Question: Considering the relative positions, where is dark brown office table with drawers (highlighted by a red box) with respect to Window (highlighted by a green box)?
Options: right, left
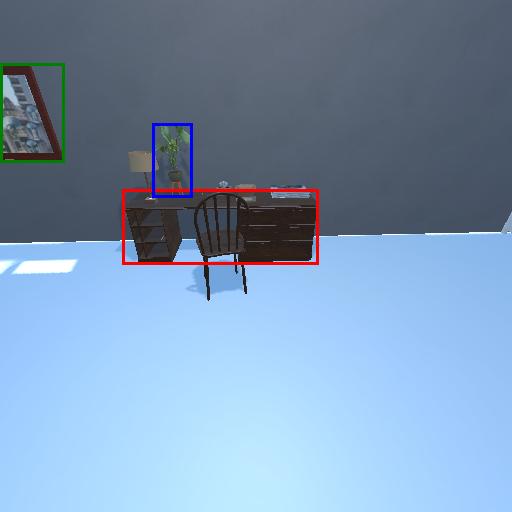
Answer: right